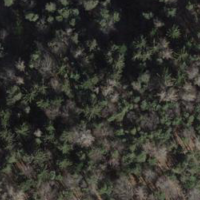
EUNIS habitat code: 43
Species observed at this site:
Tussilago farfara